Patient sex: M
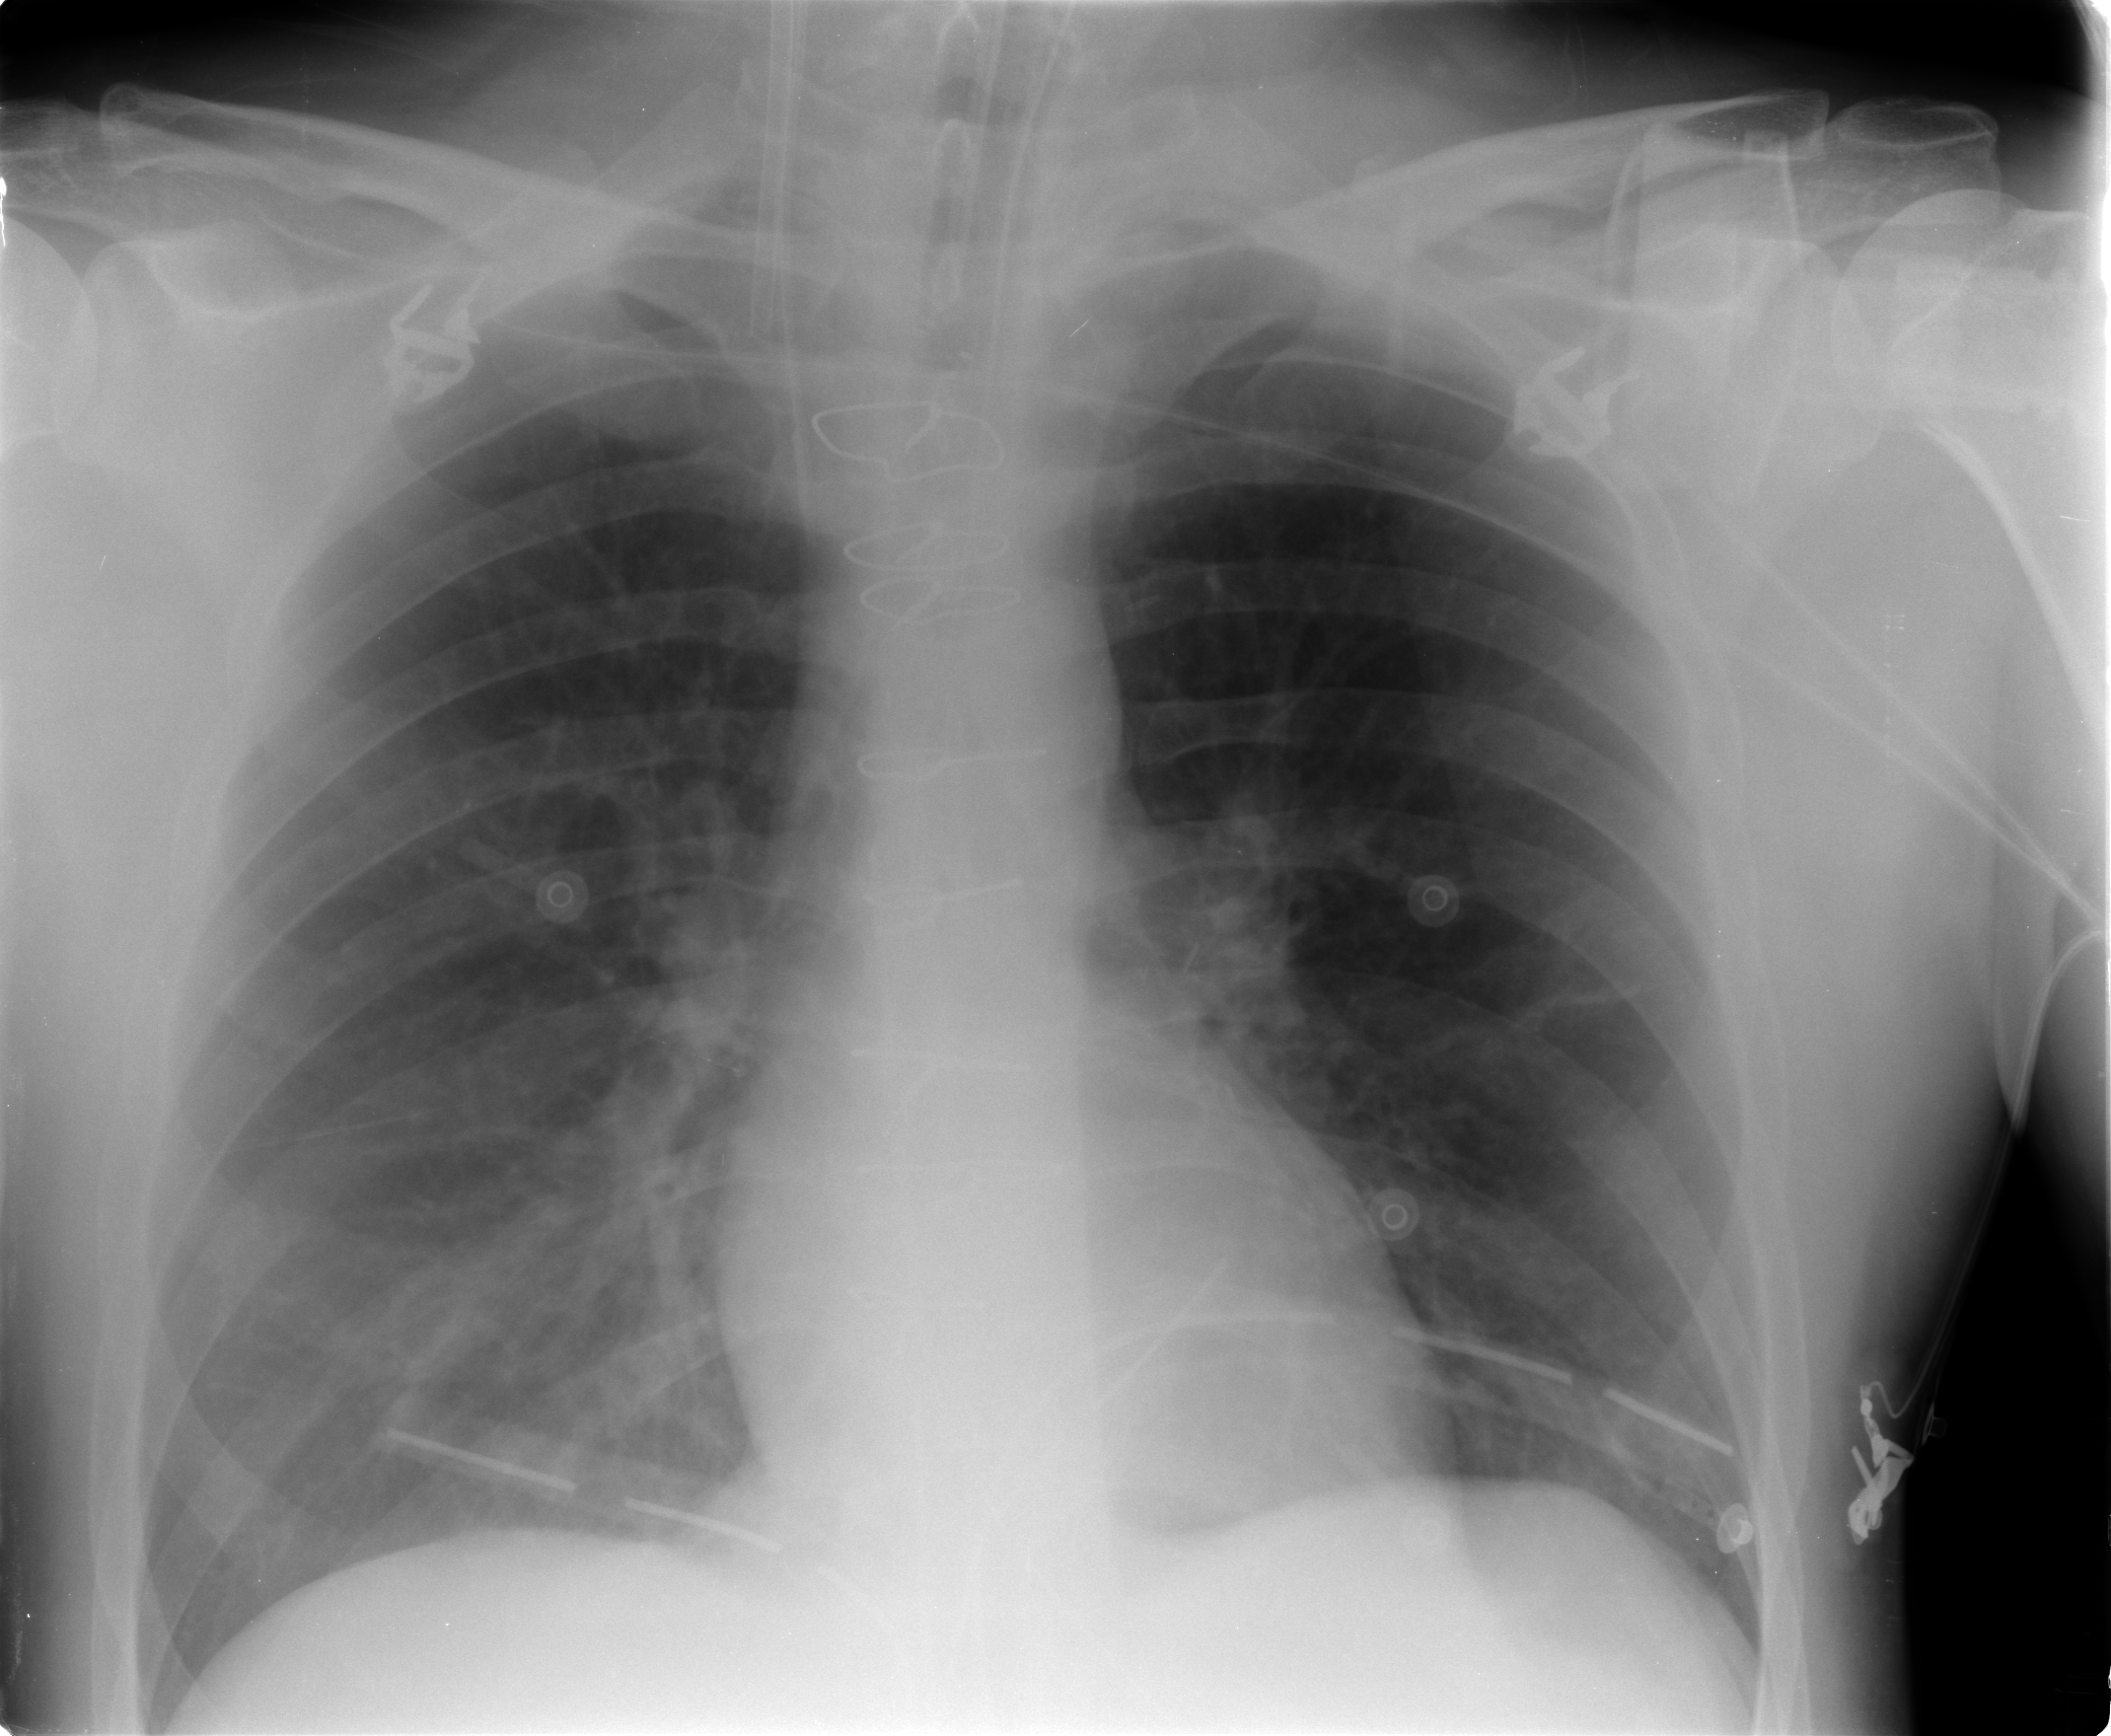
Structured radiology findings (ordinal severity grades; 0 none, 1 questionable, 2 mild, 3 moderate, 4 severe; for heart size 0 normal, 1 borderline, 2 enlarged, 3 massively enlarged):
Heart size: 0
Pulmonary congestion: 0
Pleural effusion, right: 0
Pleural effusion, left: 0
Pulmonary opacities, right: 0
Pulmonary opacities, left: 0
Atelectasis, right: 2
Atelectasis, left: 1